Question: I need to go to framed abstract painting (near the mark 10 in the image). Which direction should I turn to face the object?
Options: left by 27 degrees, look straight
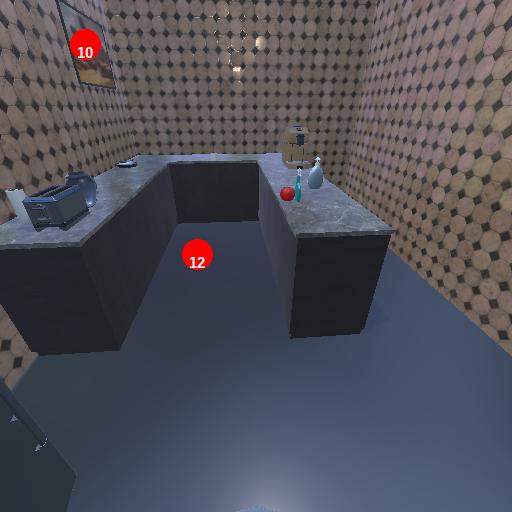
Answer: left by 27 degrees